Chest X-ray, PA view. Patient: 33 years old, sex M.
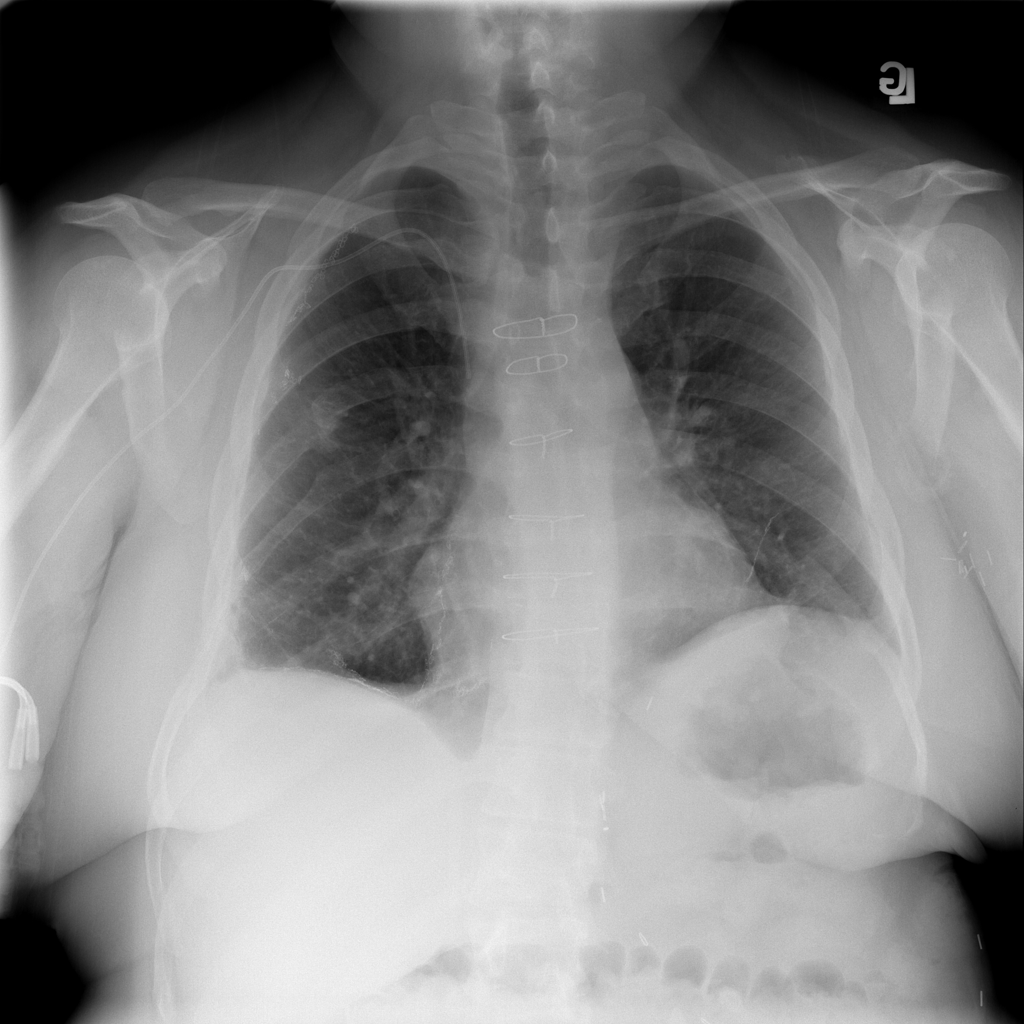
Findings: No Finding